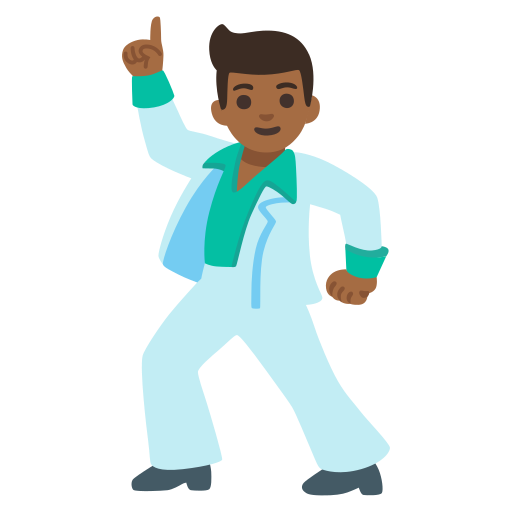
Emoji: 🕺🏾